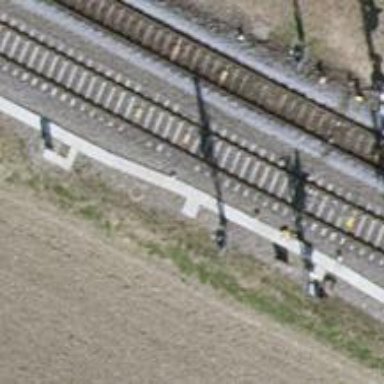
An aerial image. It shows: Railway signal.